Question: I'm trying to show another image on top of my existing image when I try to hover on my existing image tag. However when I try to hover on my existing image, the 2nd image doesnt seem to be aligned on the 1st image. It looks like this:

How do I get the 2nd image to align on my 1st image? This is my current code:
'''
<td style="vertical-align:middle;">
<a href="#" class="gallerypic" style="border-color:Black;border:0;">
<span class="hoverclose">
<img src="images/SampleLogo.jpg" width="150" height="150" />
<span>
<img id="imageID" src="" width="150" height="150" border="1" style="border-color:Black;"/>
</a>
</td>
'''
CSS:
'''
<style type="text/css">
a.gallerypic{
width:140px;
text-decoration:none;
position:relative;
display:block;
border:1px solid #040404;
padding:3px;
margin-right:5px;
float:left;
}
a.gallerypic span.hoverclose{
visibility:hidden;
position:absolute;
left:40%;
top:35%;
filter:alpha(opacity=50);
-moz-opacity:0.5;
-khtml-opacity: 0.5;
opacity: 0.5;
}
a.gallerypic:hover span.hoverclose{
visibility:visible;
}
</style>
'''
Thank you in advance for your help!
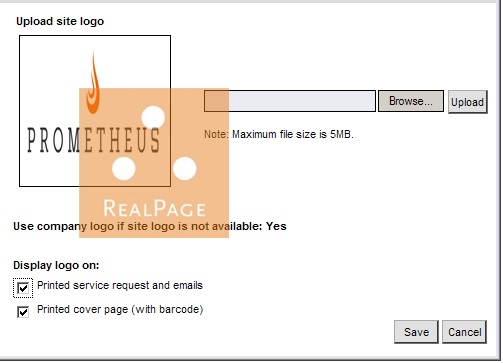
Answer: The 'span' is positioned absolutely according to the parent '<a>' tag. Because that '<a>' has padding and a border, you'll need to set to top and left values of the 'span' to 4px, rather than the percentage values you have there.
Alternatively, you can set them to 0 and use a margin.
'''
a.gallerypic span.hoverclose {
visibility:hidden;
position:absolute;
left:4px; /* 3px padding + 1px border */
top:4px;
filter:alpha(opacity=50);
-moz-opacity:0.5;
-khtml-opacity: 0.5;
opacity: 0.5;
}
'''
<URL>